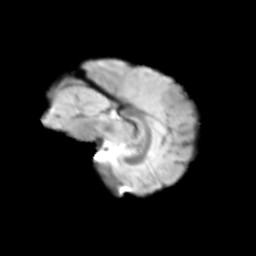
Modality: T2w
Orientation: sagittal
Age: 12
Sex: female
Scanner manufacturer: siemens
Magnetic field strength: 3 T
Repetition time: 3.8 s
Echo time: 0.07 s